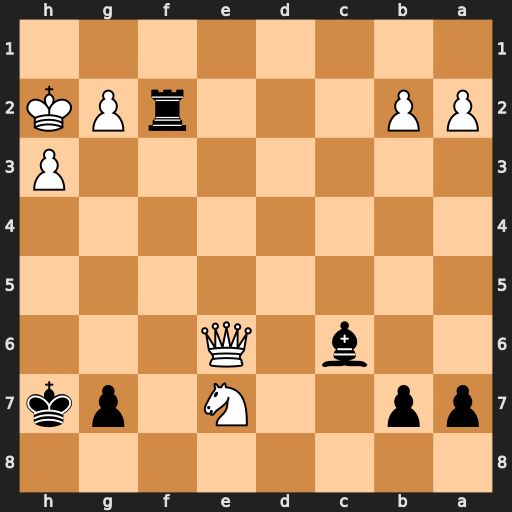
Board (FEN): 8/pp2N1pk/2b1Q3/8/8/7P/PP3rPK/8
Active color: b
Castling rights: -
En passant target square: -
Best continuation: Rxg2+ Kh1 Re2+ Nxc6 Rxe6